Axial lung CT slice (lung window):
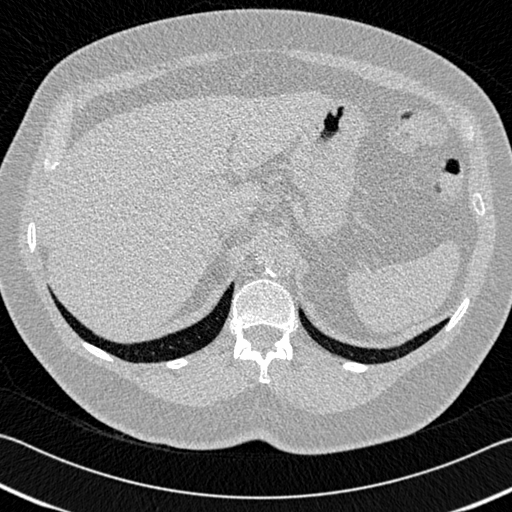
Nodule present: no